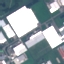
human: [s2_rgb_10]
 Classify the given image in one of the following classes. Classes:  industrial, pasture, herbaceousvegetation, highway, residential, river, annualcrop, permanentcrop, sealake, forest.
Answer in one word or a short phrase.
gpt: Industrial